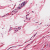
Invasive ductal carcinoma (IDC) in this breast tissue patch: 0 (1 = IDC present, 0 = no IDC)